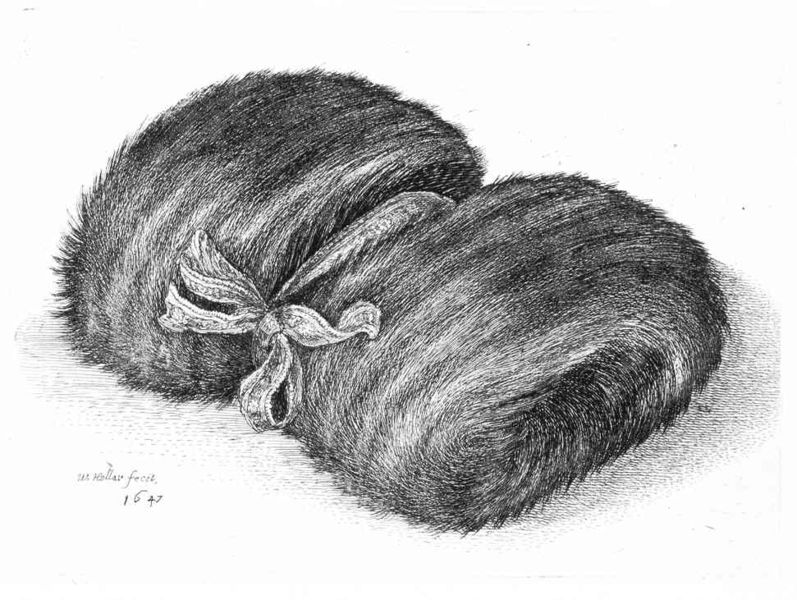
Titel: Muff mit Band und Schleife
Künstler: Wenzel Hollar
Standort: Karlsruhe
Institution: Staatliche Kunsthalle Karlsruhe
Schlagwörter: schatten, weiß, frau, grau, haar, handschuh, handschuhe, licht, schwarz, skizze, zeichnung, schal, tier, mode, schleife, band, barock, kleidung, pelz, ärmel, hände, signatur, boden, haare, kostüm, mantel, realismus, reich, schnur, stoff, adel, kontrast, renaissance, seide, rund, stillleben, fell, schrift, papier, studie, bündel, datierung, heu, warm, grafik, graphik, winter, signiert, gefaltet, wolle, streifen, kordel, stofflichkeit, jahreszahl, katze, keller, tusche, unterschrift, kohle, druck, druckgraphik, schwarz-weiss, druckgrafik, schraffur, radierung, schrafur, stich, kupfer, eingriff, bleistift, nerz, geschenk, bekleidung, tinte, rolle, muff, tierfell, zahl, geschnürt, gebunden, har, niederländer, dürer, weich, kupferstich, design, hau, gemütlich, zeichung, zusammengerollt, päckchen, datiert, seriendruck, paket, textur, kleidungsstück, flauschig, pels, galanterie, fäustlinge, handwärmer, stih, kollar, hollar, fecit, belz, 1647, holler, 19jh, buff, ferst, acessoir, -scgwartweuß, immelmuff